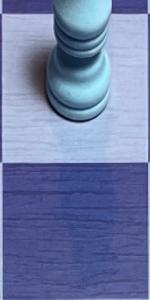
Label: Empty